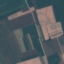
Land use / land cover class: AnnualCrop